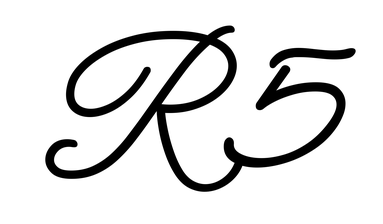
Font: MeowScript-Regular